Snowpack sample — Loveland Pass, Silver Plume, Colorado, USA (12/14/25, 10:50 AM MST)
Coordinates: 39.664, -105.882
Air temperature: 36 °F
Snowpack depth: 67 cm
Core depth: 10 cm
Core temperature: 50 °F
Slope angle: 6°, slope face: 326°
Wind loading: low
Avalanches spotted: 0
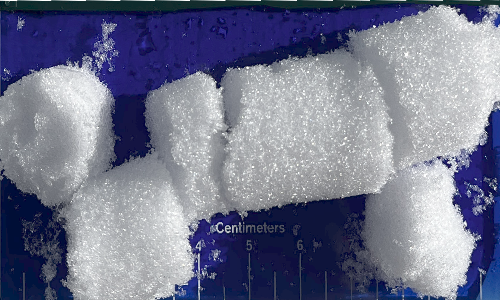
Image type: core
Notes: No avalanches spotted, very late start to the season with minimal snowpack